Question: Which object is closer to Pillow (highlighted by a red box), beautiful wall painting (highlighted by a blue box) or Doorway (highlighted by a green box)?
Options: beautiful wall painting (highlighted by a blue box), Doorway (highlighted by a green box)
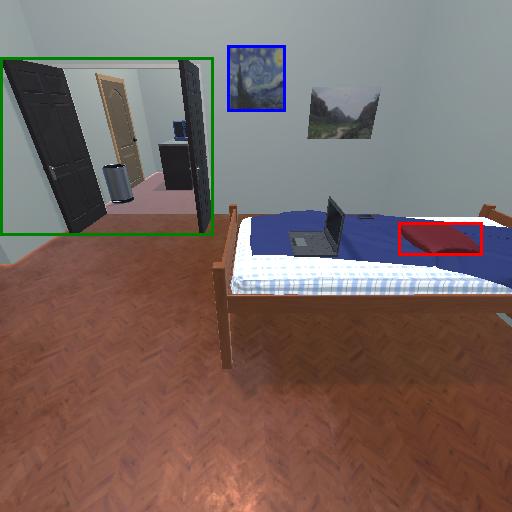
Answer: beautiful wall painting (highlighted by a blue box)